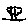
Label: tree